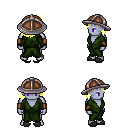
a pixel art fantasy rpg character, male body template, dark elf, purple skin, green robe, white pants, gold swoop hairstyle, chain helm, leather bracers, gray slippers, four views (front, back, left, right), 2x2 character sprite sheet, small pixel art, hard edges, no anti-aliasing